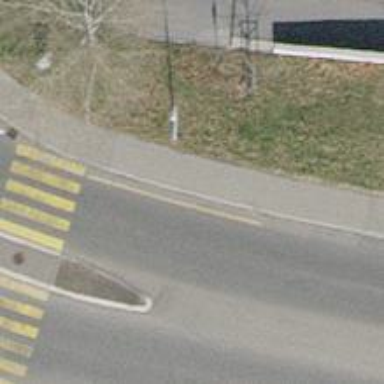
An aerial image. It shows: Sidewalk.